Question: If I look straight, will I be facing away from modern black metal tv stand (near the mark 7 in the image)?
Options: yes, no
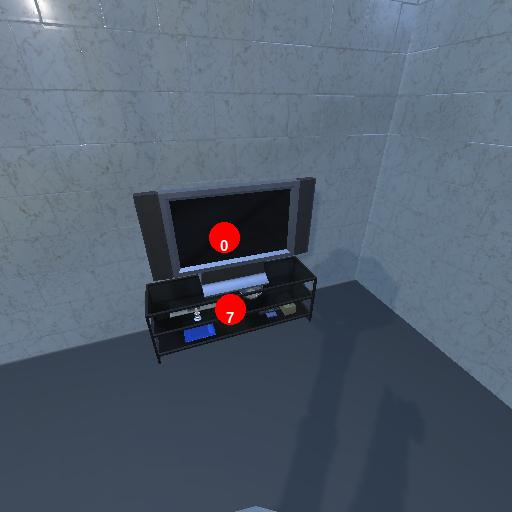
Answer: yes